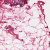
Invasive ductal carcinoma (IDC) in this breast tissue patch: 0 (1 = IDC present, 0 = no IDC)